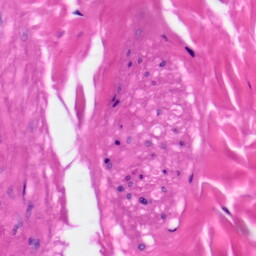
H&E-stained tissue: Skin